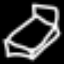
Label: bed